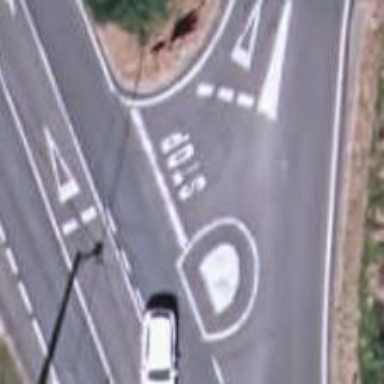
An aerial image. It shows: Road with stop sign.